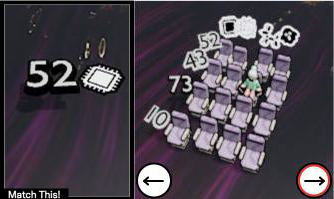
Task: seats
Answer: no